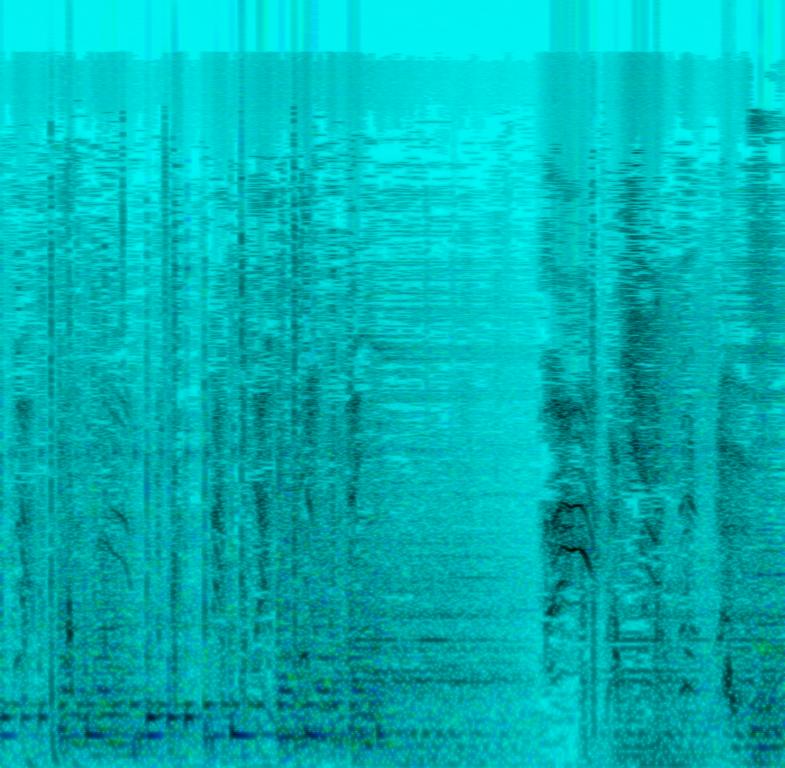
These are the sounds coming from a martial arts movie. There are male voices shouting at each other. Sounds of footsteps and the movements of fighting can be heard. The music in the background has a dramatic tune being played on the strings. The rhythmic background is composed of Chinese paigu drums and the gong. There is a feeling of tension in this track. Some parts of this recording can be sampled for use in beat-making.